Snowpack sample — Buffalo Mountain, Silverthorne, Colorado, USA (1/25/25, 10:11 AM MST)
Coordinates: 39.6222, -106.1139
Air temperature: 22 °F
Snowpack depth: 110 cm
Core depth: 30 cm
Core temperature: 42.8 °F
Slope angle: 12°, slope face: 102°
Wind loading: high
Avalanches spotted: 0
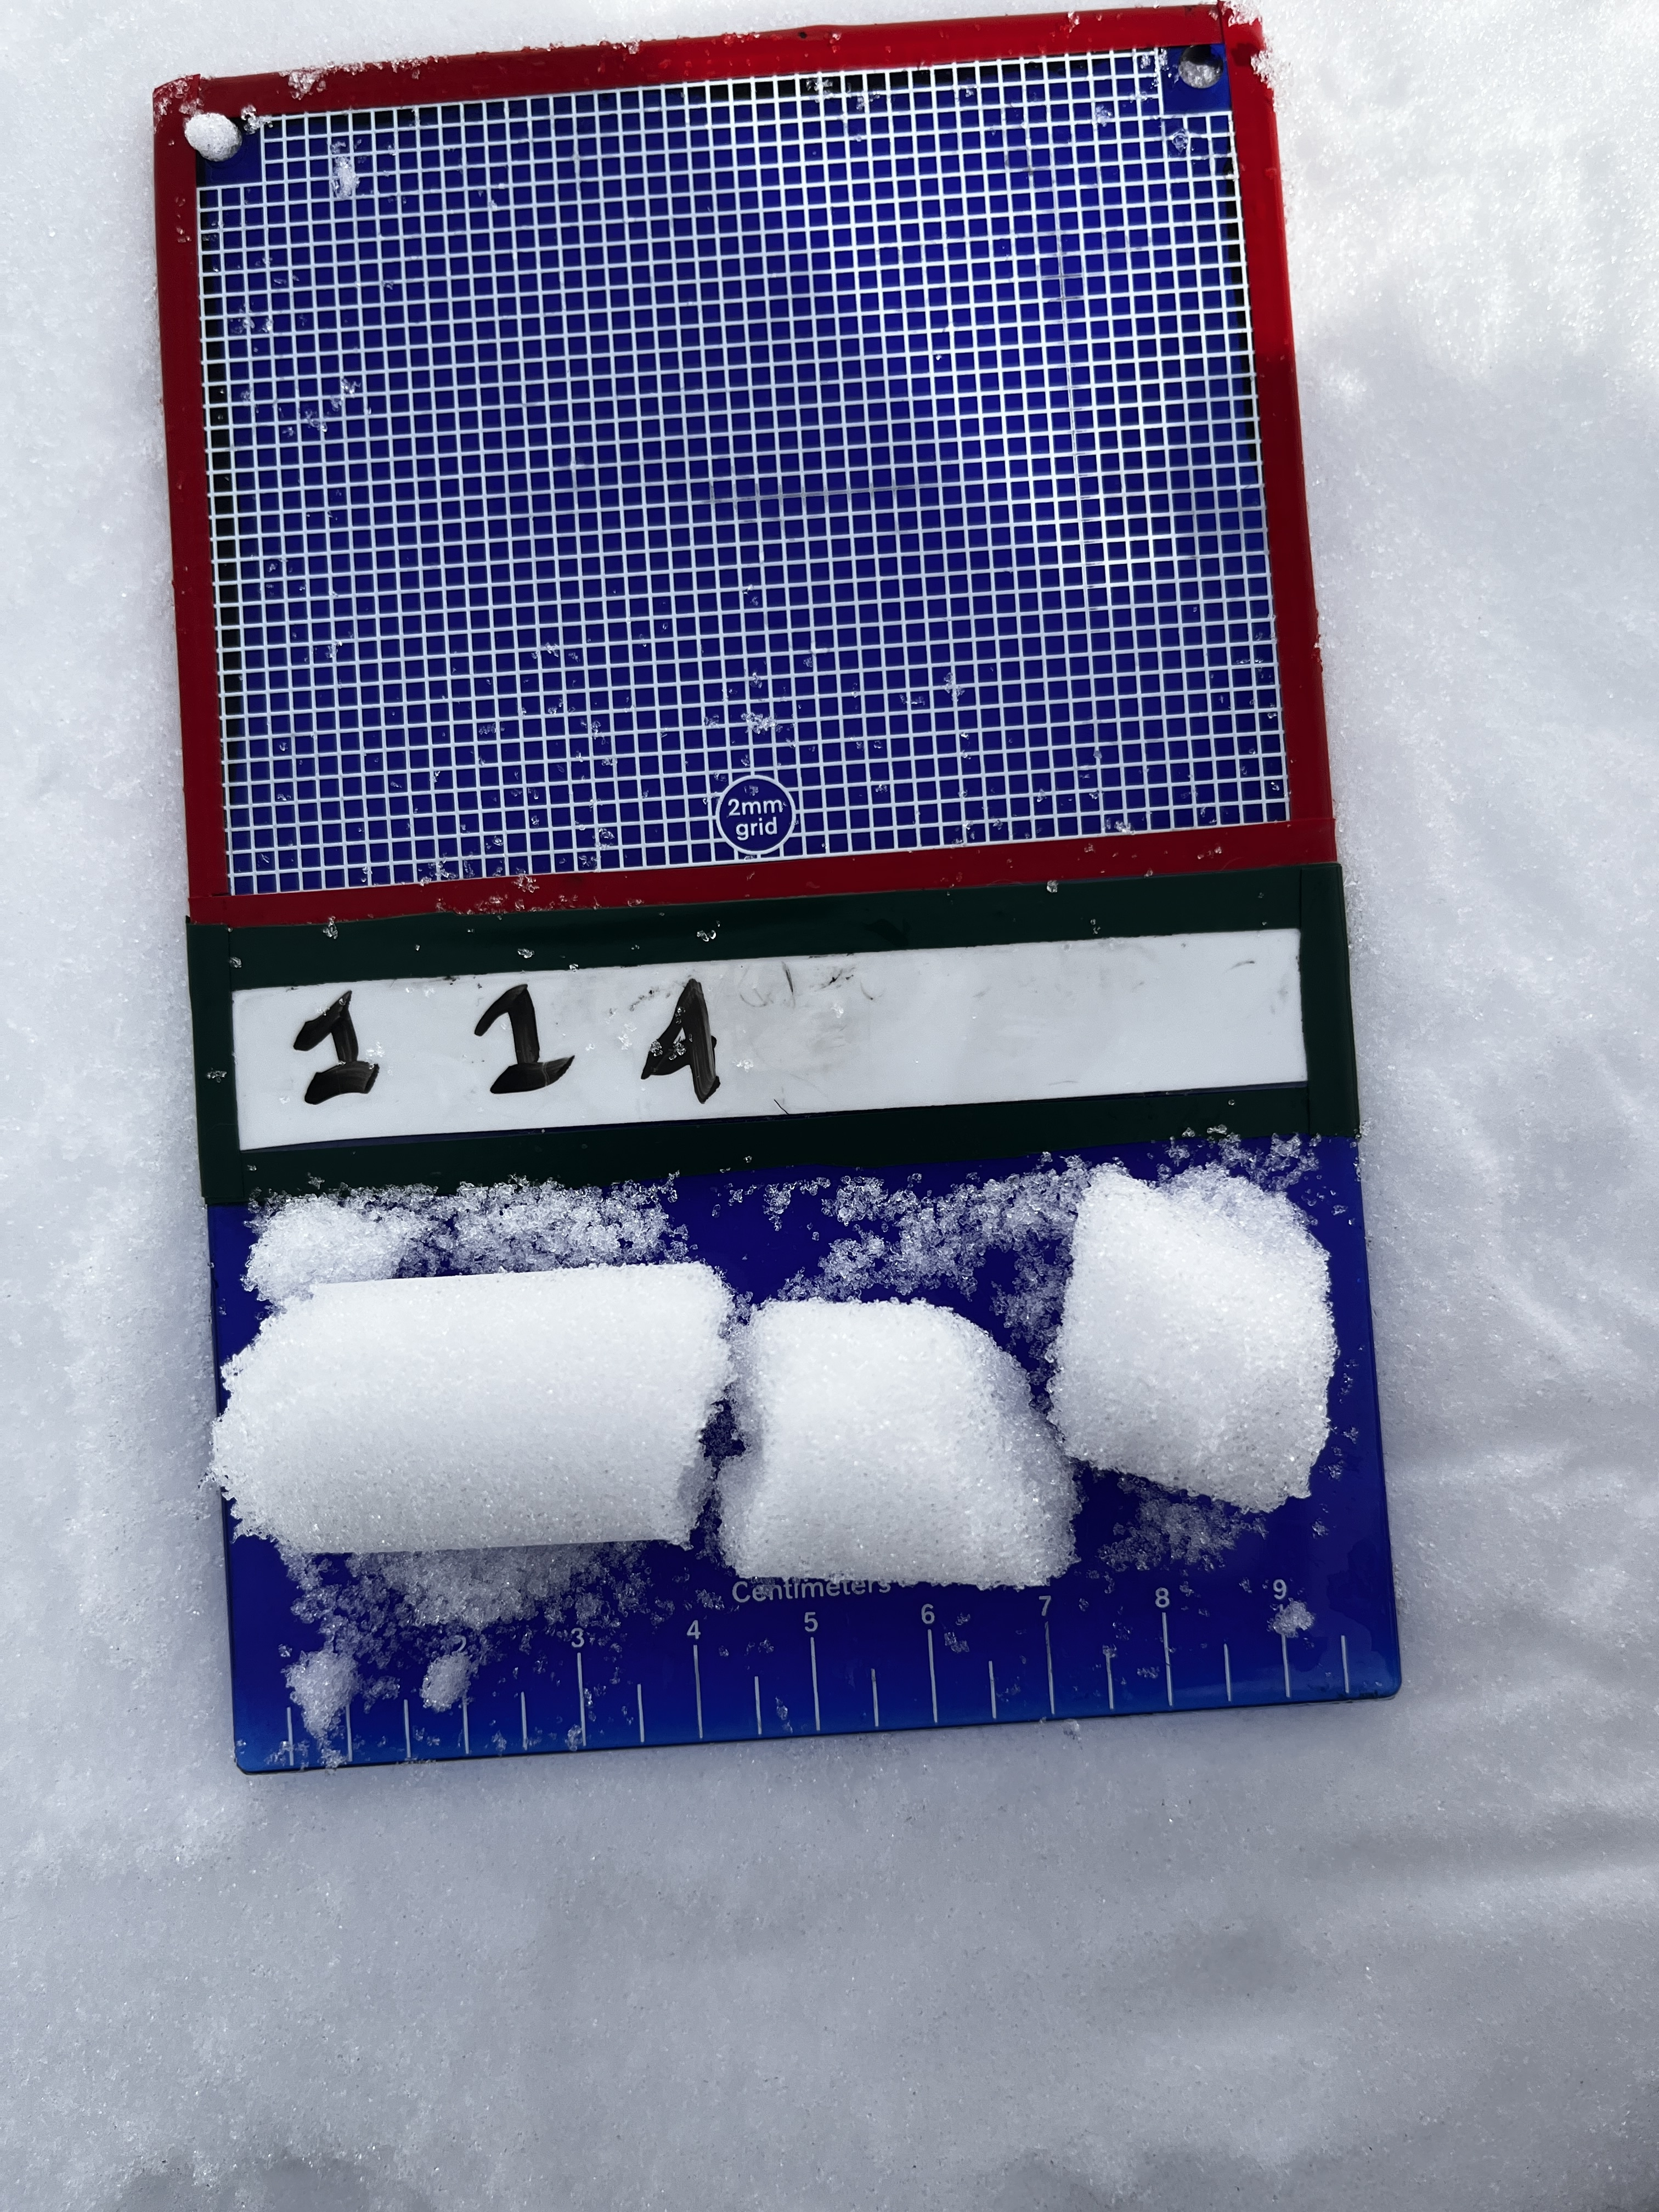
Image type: crystal_card
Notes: No avalanches nearby, collected on the outskirts of a fire break 15 meters from the treeline, on way to Buffalo and Red Mountain